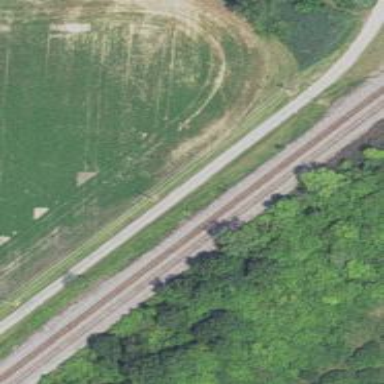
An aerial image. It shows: Railway siding for service.